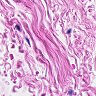
Metastatic tissue present: no